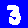
Digit: 3